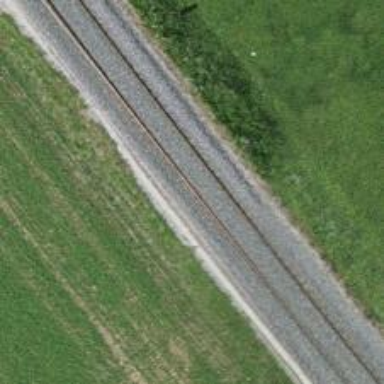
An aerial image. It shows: Single railway track with electrification through contact line.